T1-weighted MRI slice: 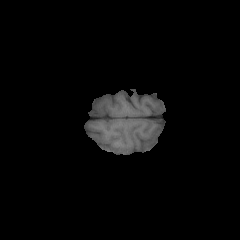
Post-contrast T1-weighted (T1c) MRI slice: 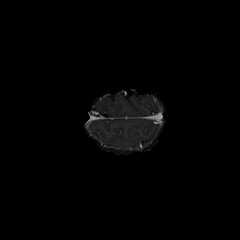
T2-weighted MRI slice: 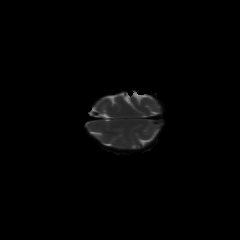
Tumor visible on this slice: no